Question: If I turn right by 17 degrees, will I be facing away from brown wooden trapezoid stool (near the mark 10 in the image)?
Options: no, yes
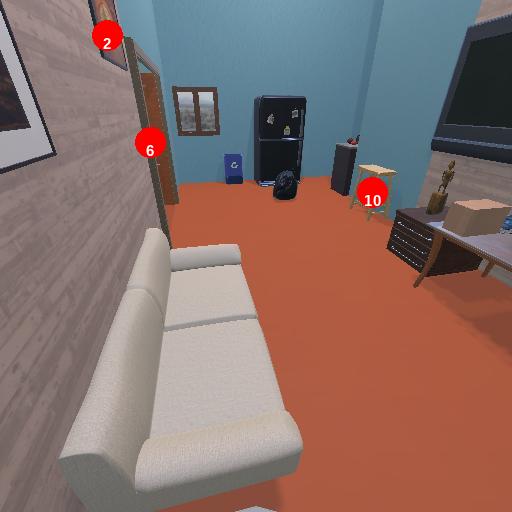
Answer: no